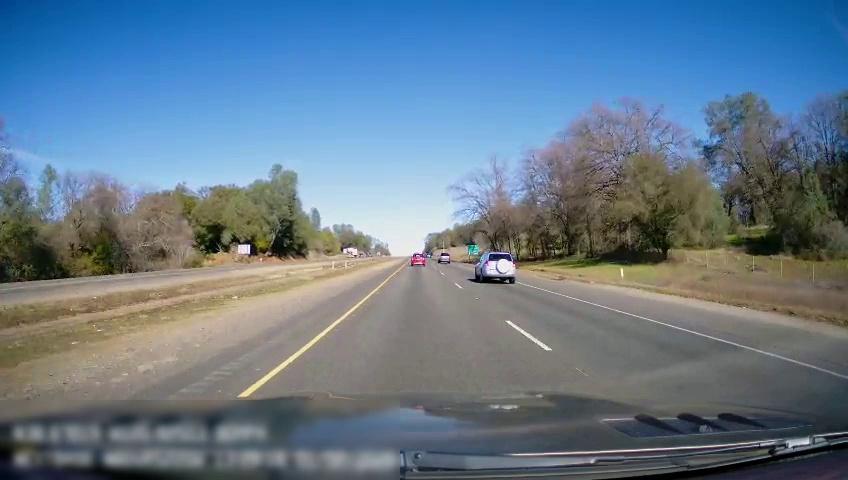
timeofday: Day
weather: Sunny
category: Drivable Space
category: Drivable Space
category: Vehicles | SUV
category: Vehicles | SUV
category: Vehicles | SUV
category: Vehicles | Truck
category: Lanes | Current Lane
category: Lanes | Current Lane
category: Lanes | Alternate Lane
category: Traffic | Signs